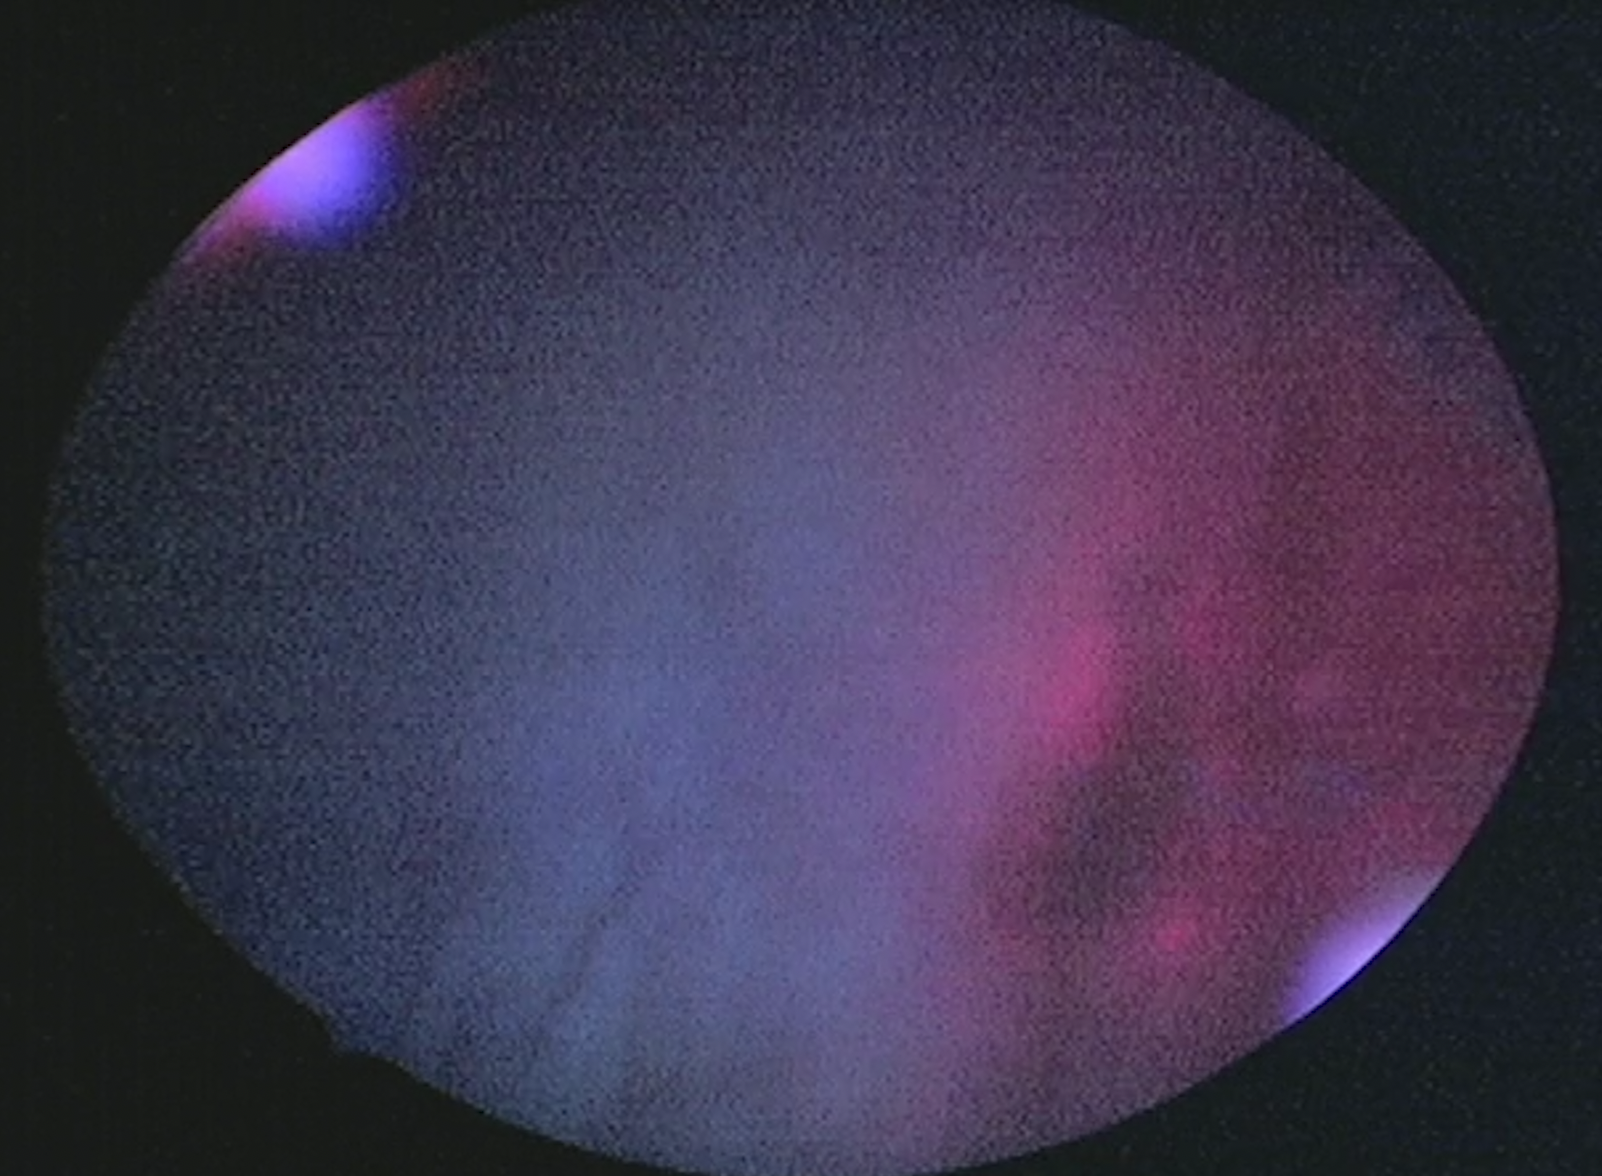
Modality: BLC
Class: Malignant
Subclass: CIS
Lesion: L2
Stage: Tis
Morphology: Non-papillary
Bladder cancer association: Yes